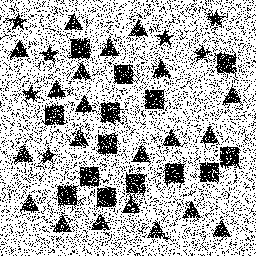
Squares: 14
Triangles: 21
Stars: 7
Total shapes: 42